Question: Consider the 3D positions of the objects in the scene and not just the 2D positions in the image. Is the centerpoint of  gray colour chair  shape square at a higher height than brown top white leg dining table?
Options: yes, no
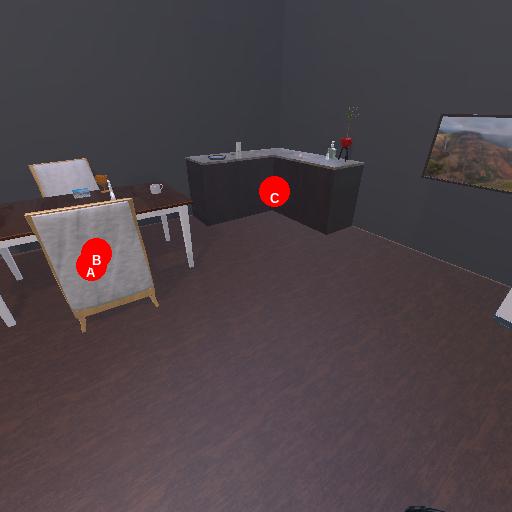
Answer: yes